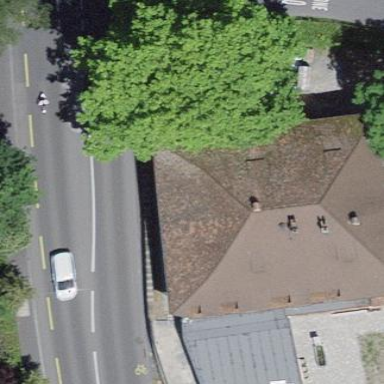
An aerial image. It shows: Hipped roof on residential building.